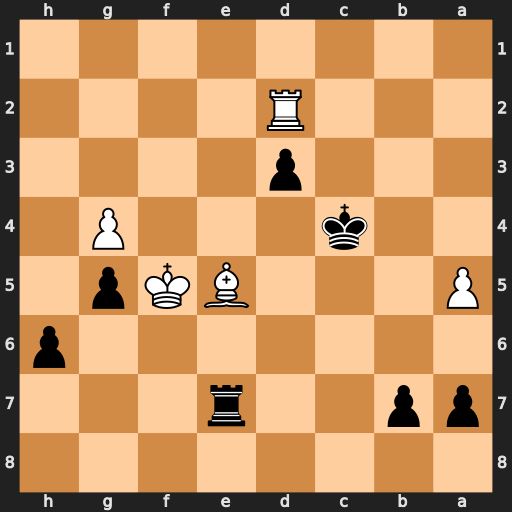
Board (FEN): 8/pp2r3/7p/P3BKp1/2k3P1/3p4/3R4/8
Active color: b
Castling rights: -
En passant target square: -
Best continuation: Rxe5+ Kxe5 Kc3 Ra2 d2